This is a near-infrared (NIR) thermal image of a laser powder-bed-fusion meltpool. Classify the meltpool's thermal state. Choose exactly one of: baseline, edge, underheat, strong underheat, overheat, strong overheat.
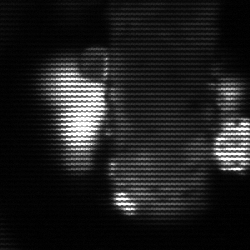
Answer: strong underheat